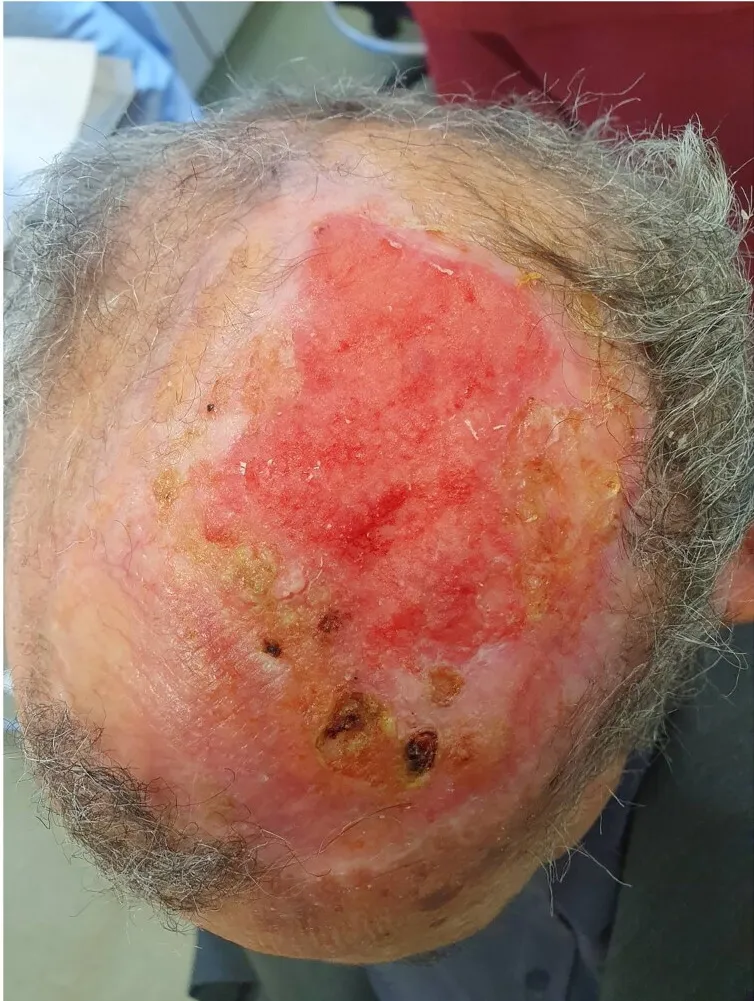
Four months Matriderm. placement.
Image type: medical_photograph (skin_photograph)